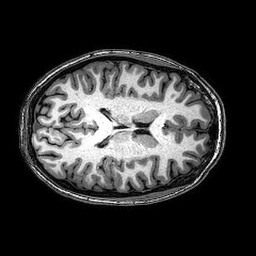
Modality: T1w
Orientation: axial
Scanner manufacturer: philips
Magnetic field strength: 3 T
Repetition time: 0.008227 s
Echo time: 0.00377 s